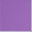
Piece: xx